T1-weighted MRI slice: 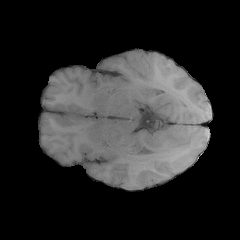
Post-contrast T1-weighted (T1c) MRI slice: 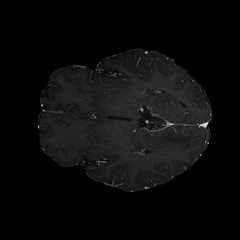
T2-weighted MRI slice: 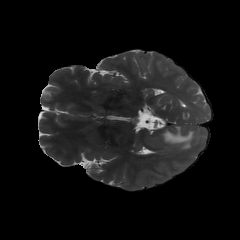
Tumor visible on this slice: yes